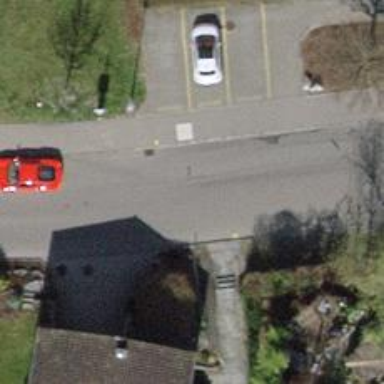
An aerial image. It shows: Public transport stop position.